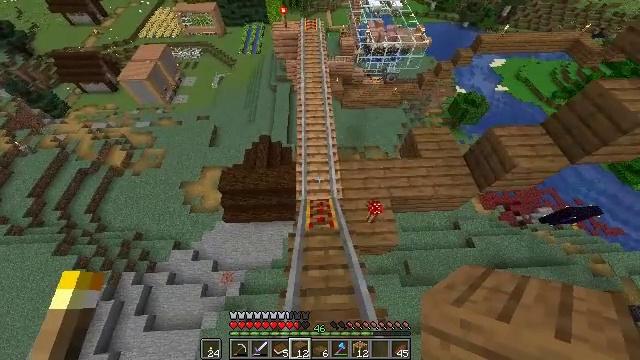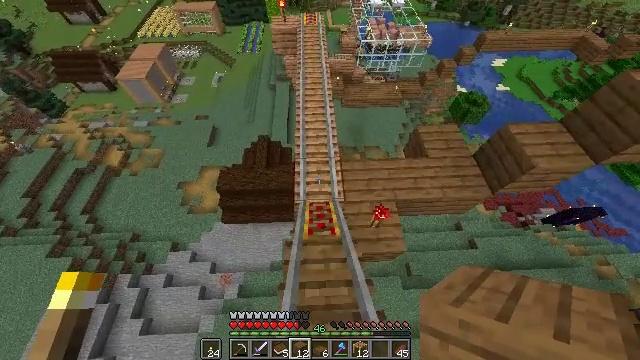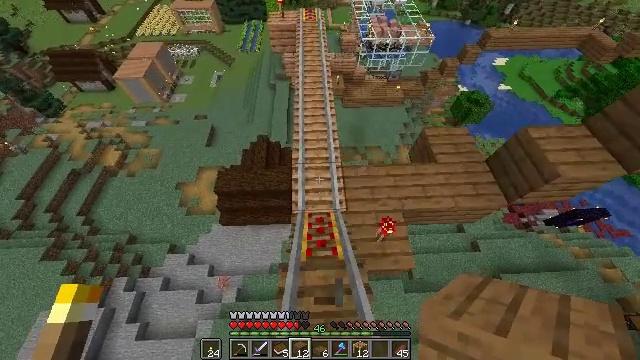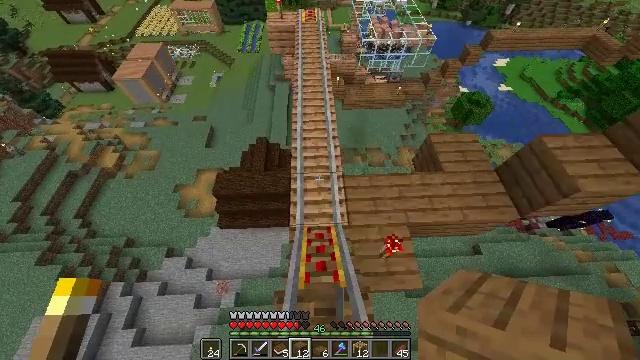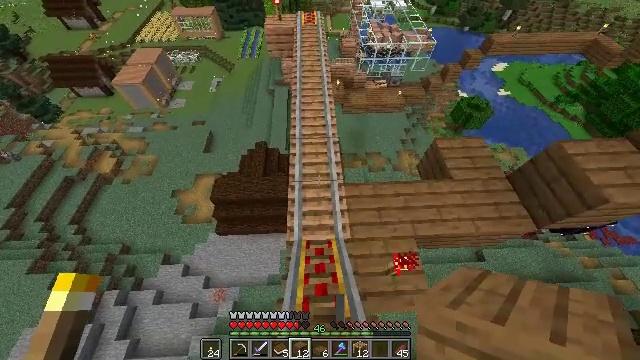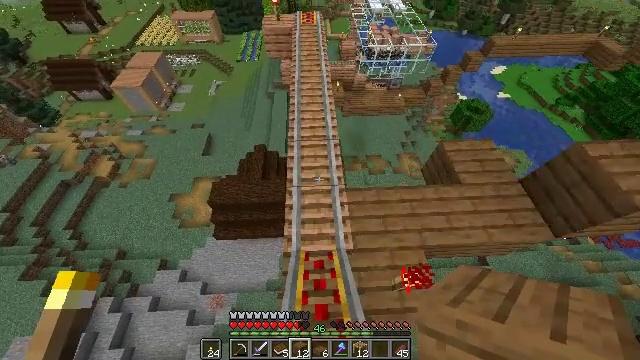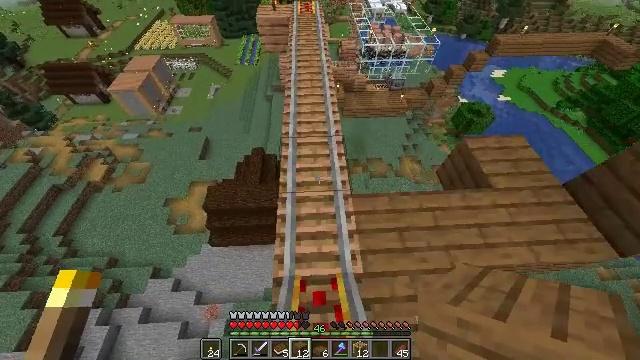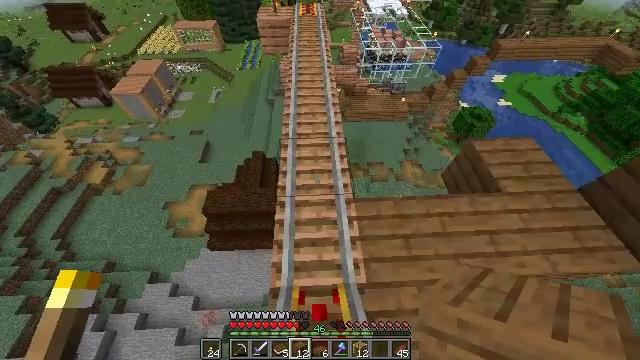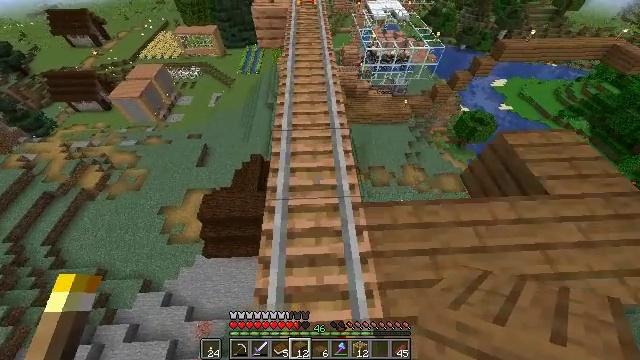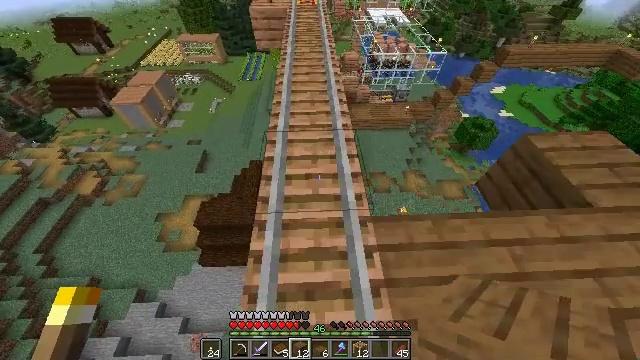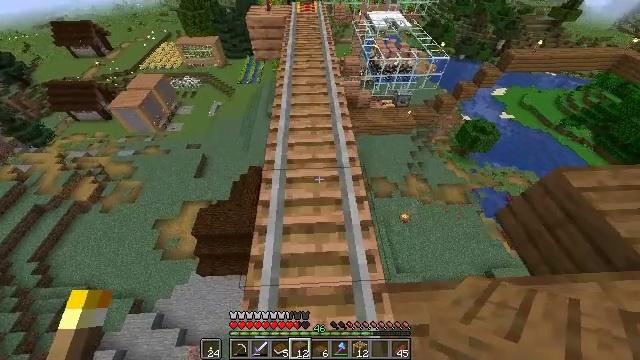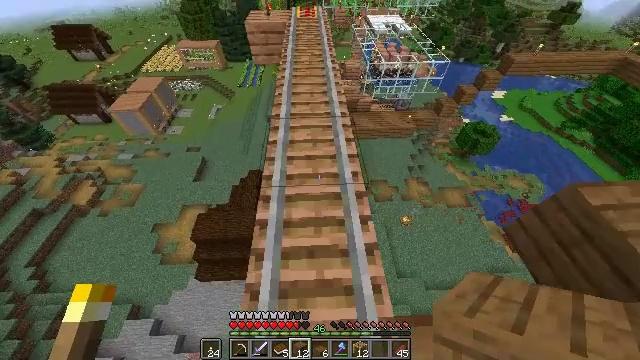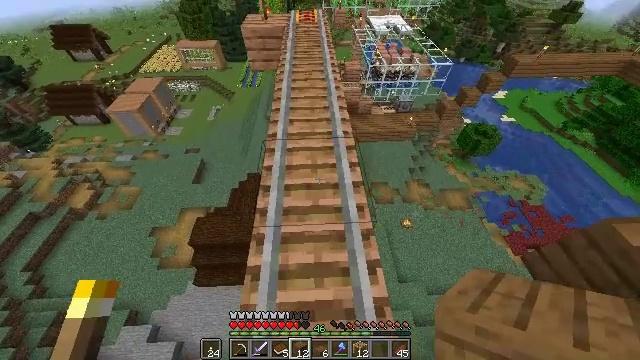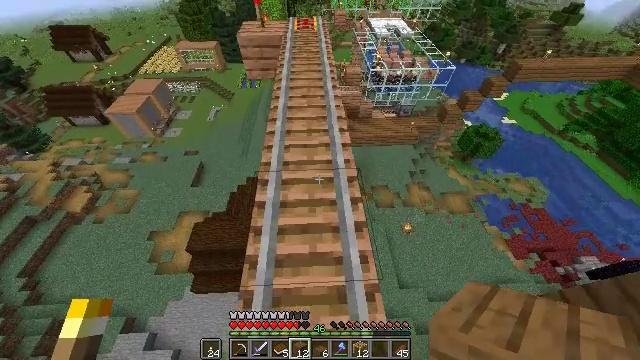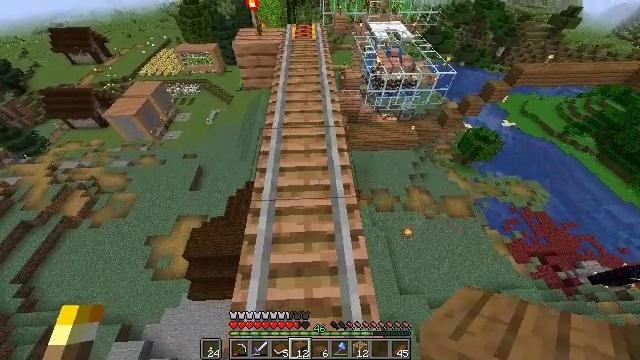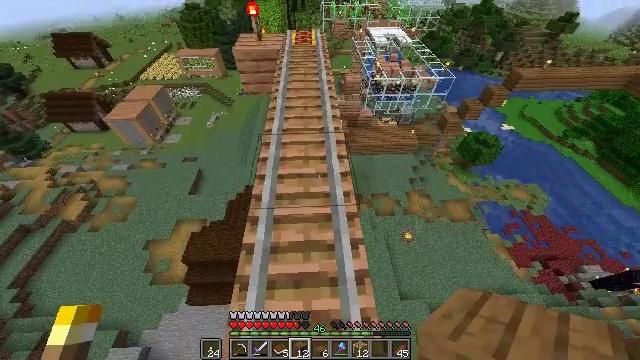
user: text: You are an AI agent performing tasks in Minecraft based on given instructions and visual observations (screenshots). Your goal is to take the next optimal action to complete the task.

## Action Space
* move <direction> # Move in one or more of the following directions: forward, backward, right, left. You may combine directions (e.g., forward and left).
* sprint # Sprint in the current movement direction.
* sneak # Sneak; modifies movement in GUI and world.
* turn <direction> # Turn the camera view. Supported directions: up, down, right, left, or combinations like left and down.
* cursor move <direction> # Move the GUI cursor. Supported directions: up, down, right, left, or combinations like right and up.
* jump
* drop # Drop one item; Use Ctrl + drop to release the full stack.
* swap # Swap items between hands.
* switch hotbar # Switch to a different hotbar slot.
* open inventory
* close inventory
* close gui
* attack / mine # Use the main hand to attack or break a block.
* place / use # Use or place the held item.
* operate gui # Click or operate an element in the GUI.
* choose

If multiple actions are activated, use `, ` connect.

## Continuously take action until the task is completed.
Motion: motion action
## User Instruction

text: Craft a spruce fence gate using the crafting table.
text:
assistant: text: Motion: move forward
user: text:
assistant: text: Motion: move forward, sprint
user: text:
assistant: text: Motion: move forward, sprint
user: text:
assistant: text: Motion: move forward, sprint, turn up
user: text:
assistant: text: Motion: move forward
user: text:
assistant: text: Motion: move forward, turn up
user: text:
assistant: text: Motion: move forward, turn up
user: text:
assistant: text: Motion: move forward, sprint, turn up
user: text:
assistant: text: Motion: move forward, sprint, turn up
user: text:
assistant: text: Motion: move forward, sprint
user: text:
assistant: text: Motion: move forward
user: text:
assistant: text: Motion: move forward
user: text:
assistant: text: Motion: move forward
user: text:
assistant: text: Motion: move forward, sprint
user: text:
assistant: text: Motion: move forward, sprint
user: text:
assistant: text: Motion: move forward, sprint
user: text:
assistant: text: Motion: move forward, turn up
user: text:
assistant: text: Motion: move forward, turn up
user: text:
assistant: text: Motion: move forward, sprint, turn left and up
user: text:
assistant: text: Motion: move forward, sprint, turn up
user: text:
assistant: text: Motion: move forward, sprint
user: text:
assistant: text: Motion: move forward, sprint
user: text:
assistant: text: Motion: move forward
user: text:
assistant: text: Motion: move forward
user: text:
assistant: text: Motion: move forward, sprint
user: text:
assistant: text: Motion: move forward, sprint
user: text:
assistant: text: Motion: move forward, sprint, turn down
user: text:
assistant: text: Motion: move forward, sprint, turn down
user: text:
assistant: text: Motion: move forward, turn down
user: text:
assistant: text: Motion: move forward, turn down